Field crop: maize
Growth stage: 2
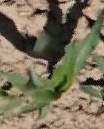
Species: maize